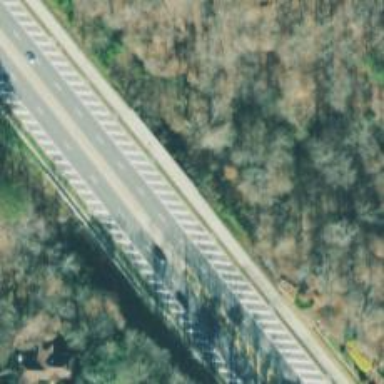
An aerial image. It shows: Bridge over cycleway.